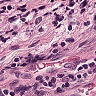
Metastatic tissue present: yes